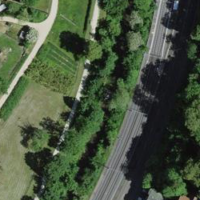
EUNIS habitat code: 53
Species observed at this site:
Euonymus europaeus